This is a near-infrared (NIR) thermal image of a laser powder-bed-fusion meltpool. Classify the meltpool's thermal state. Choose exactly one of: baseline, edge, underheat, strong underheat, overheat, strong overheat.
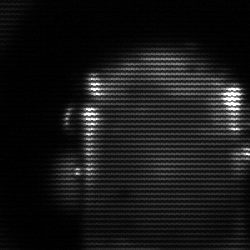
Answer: baseline